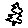
Label: tree